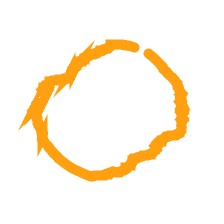
Shape: circle